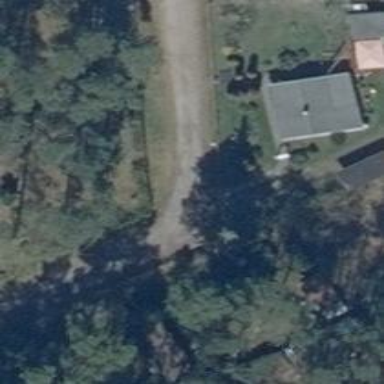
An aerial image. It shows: Residential road with grade 4 tracktype.